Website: apple
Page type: billing-address
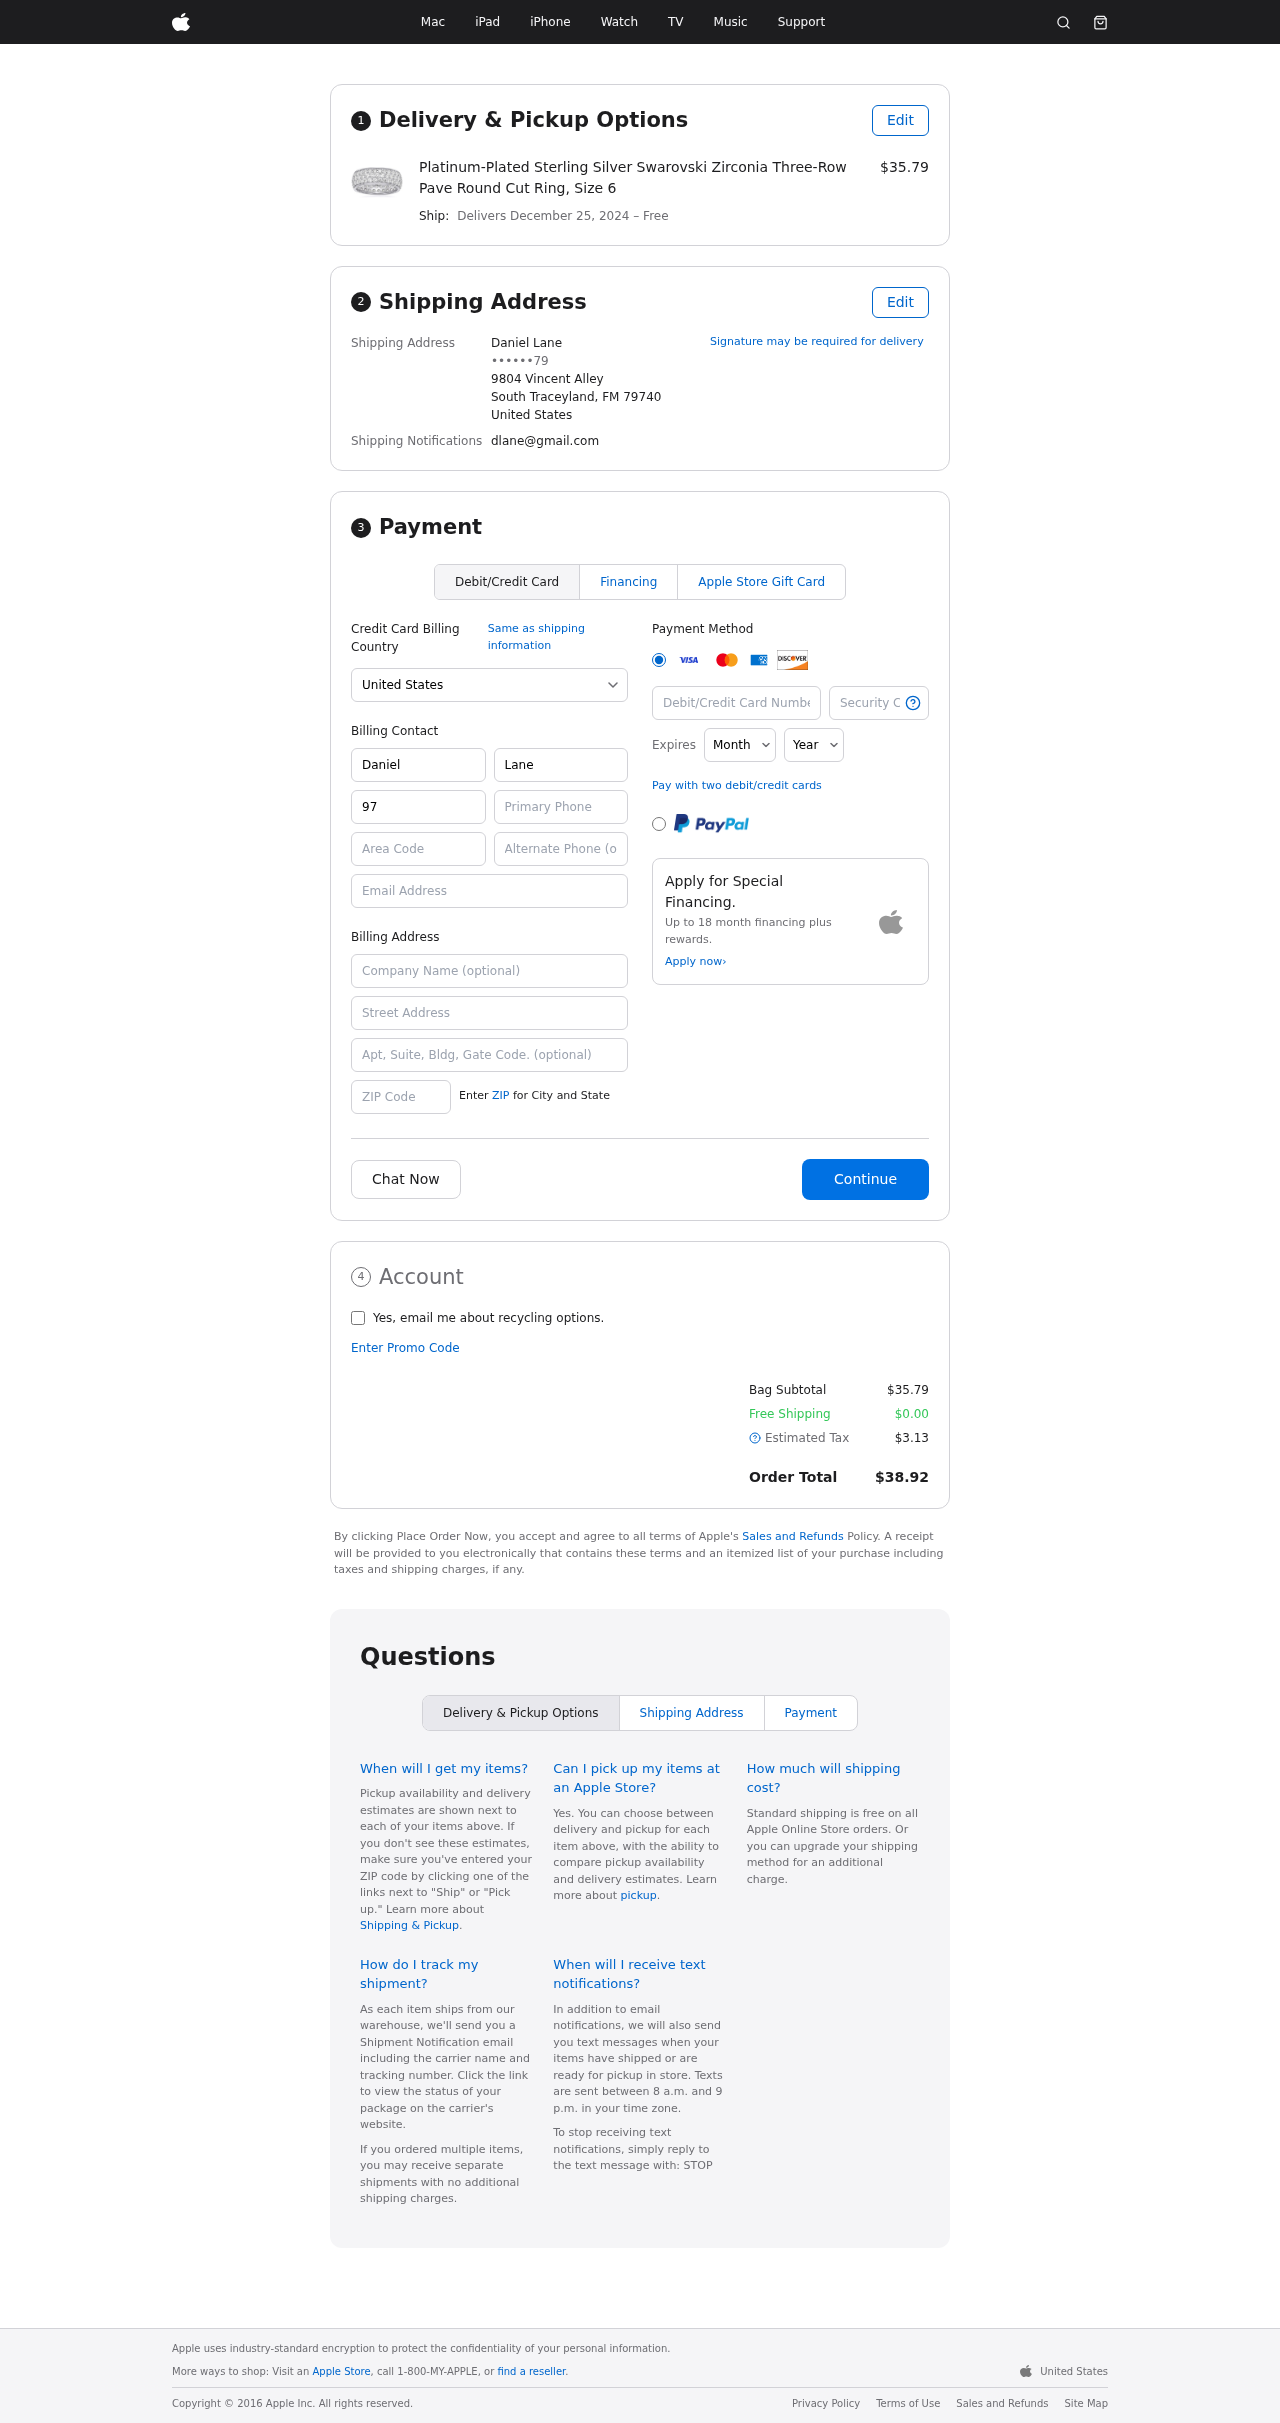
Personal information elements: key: PII_CARD_CVV
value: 511
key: PII_CARD_EXPIRY_MONTH
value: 01
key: PII_CARD_EXPIRY_YEAR
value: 30
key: PII_CARD_NUMBER
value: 6559 0537 5499 0498
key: PII_CITY_STATE_ZIP
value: South Traceyland, FM 79740
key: PII_COUNTRY
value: United States
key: PII_EMAIL
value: dlane@gmail.com
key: PII_FULLNAME
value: Daniel Lane
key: PII_STREET
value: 9804 Vincent Alley
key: PII_PHONE_MASKED
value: ••••••79
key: PII_BILLING_FIRSTNAME
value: Daniel
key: PII_BILLING_LASTNAME
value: Lane
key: PII_BILLING_PHONE_AREA
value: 975
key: PII_BILLING_PHONE
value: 9759264379
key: PII_BILLING_EMAIL
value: dlane@gmail.com
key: PII_BILLING_COMPANY
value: Buckley, Olsen and Jackson
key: PII_BILLING_STREET
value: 9804 Vincent Alley
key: PII_BILLING_STREET2
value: Suite 257
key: PII_BILLING_POSTCODE
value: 79740
Product elements: key: PRODUCT1_NAME
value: Platinum-Plated Sterling Silver Swarovski Zirconia Three-Row Pave Round Cut Ring, Size 6
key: PRODUCT1_PRICE
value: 35.79
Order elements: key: ORDER_DELIVERY_DATE
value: December 25, 2024
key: ORDER_SUBTOTAL
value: $35.79
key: ORDER_SHIPPING_COST
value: $0.00
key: ORDER_TAX
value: $3.13
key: ORDER_TOTAL
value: $38.92